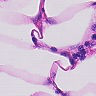
Metastatic tissue present: no